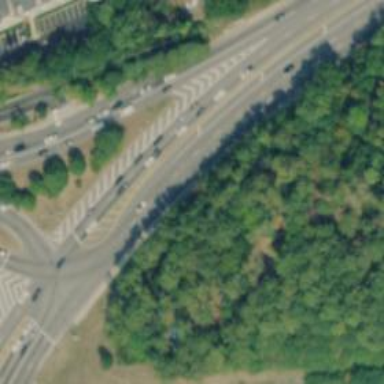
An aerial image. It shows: Primary highway.